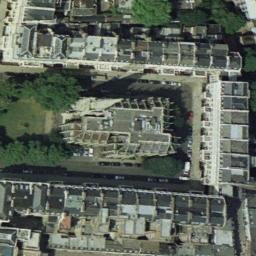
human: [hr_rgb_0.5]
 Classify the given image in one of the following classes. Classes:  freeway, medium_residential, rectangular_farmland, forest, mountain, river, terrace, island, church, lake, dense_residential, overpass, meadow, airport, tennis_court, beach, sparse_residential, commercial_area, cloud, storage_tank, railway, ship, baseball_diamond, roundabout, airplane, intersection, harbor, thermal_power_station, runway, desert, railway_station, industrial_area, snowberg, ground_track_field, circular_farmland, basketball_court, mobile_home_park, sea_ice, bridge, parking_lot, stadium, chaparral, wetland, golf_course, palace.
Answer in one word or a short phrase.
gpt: church